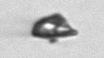
Label: detritus_transparent